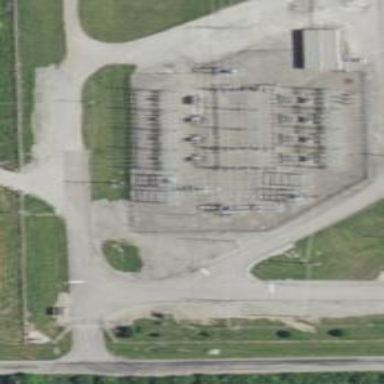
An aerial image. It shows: Switch used for power control.